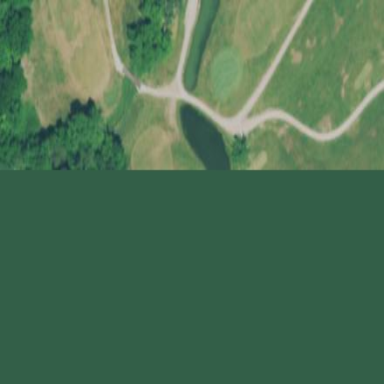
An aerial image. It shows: Water hazard on golf course. The hazard is natural water feature.